Question: I'm trying to update a (root) certificate's friendly name through PowerShell.
The certificate I'm trying to update is highlighted in the screenshot below (taken from 'certmgr.msc'):

Here's the PowerShell code (largely taken from <URL>:
'''
Set-Location cert:
cd .\CurrentUser\Root
$cert = gci .FAF3E291435468607857694DF5E45B68851868
$cert.FriendlyName = "UserTrust CA"
'''
The last line will result in the following error:
'''
Exception setting "FriendlyName": "Access is denied.
"
At line:1 char:7
+ $cert. <<<< FriendlyName = "UserTrust CA"
+ CategoryInfo : InvalidOperation: (:) [], RuntimeException
+ FullyQualifiedErrorId : PropertyAssignmentException
'''
I've tried the following things so far:
- - 'Set-ExecutionPolicy Unrestricted'
Other information:
- - - - -
PS version output:
'''
$PSVersionTable.PSVersion
Major Minor Build Revision
----- ----- ----- --------
2 0 -1 -1
'''
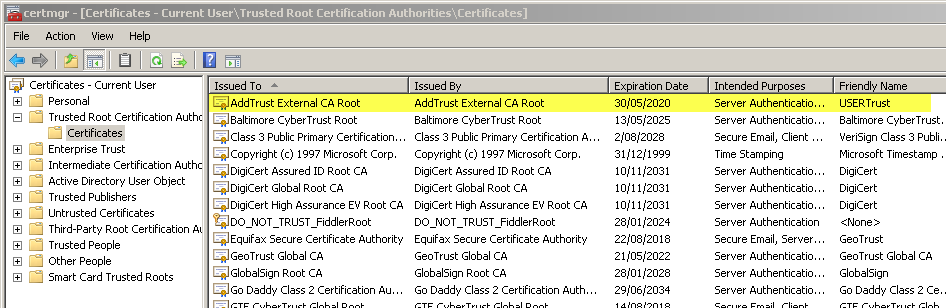
Answer: You need to update your version of Powershell to '3.0' or '4.0'.
See <URL>
I have Powershell 4.0 and I was able to change the FriendlyName without problems. This was visible in 'certmgr.msc' after a restart.
You can download Powershell 4.0 <URL>.
If you are a Powershell beginner it's probably better to use 'Get-ChildItem' instead of 'gci' for improved readability. Also, 'cd' is an alias of 'Set-Location' so it's better to choose one or the other in your script to avoid confusion.